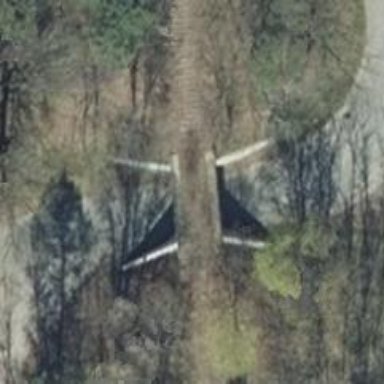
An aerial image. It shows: Abandoned railway bridge.